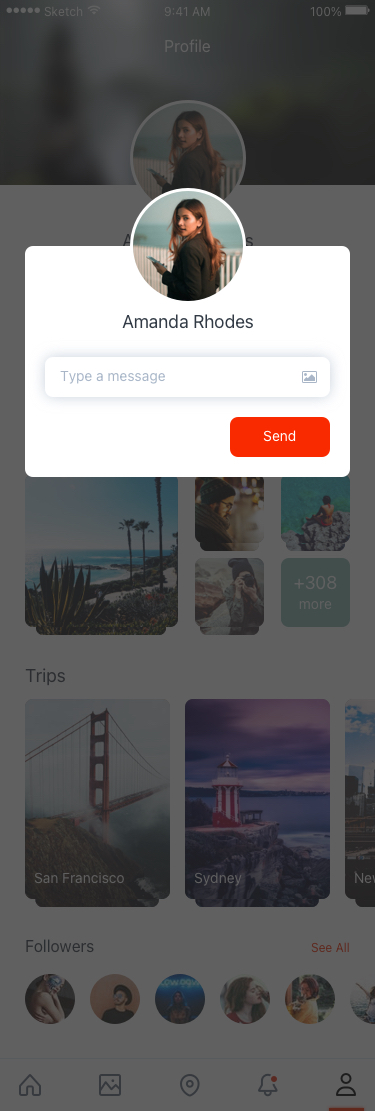
Text in this UI design:
Profile
Amanda Rhodes
Madrid, Spain

Follow
Message
26
Trips
312
Photos
34.5k
Followers
+308
more
Photos
Trips
San Francisco
San Francisco
Sydney
Sydney
New York
New York
Followers
See All
Amanda Rhodes
Type a message
Send